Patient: sex F, age 65
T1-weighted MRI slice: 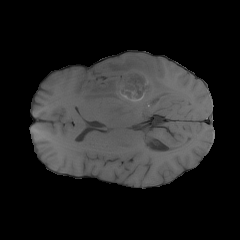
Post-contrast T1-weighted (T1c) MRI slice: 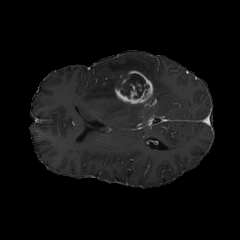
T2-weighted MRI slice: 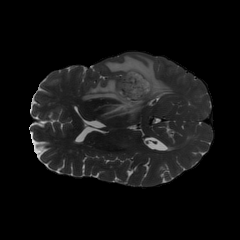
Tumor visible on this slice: yes
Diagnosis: Glioblastoma, IDH-wildtype
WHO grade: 4